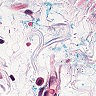
Metastatic tissue present: no